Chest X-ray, PA view. Patient: 60 years old, sex F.
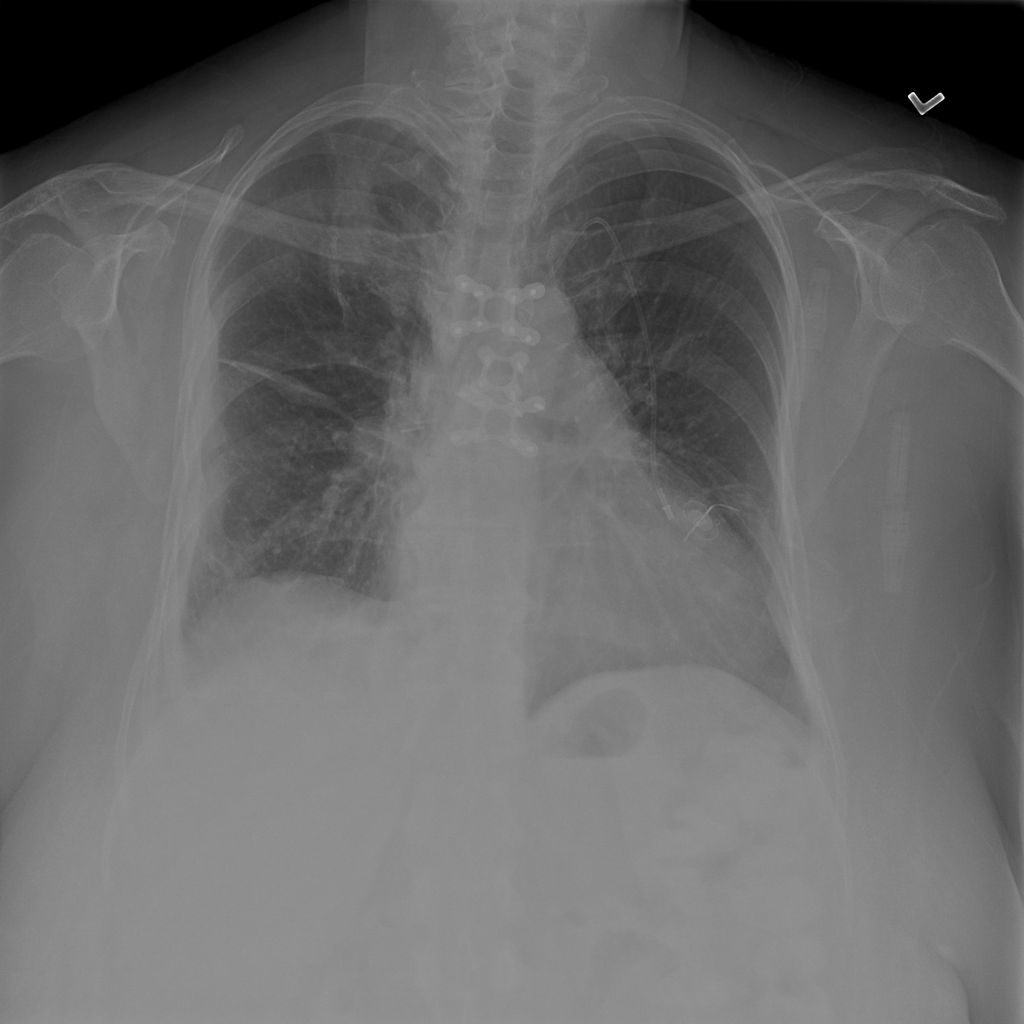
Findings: Atelectasis, Pleural_Thickening